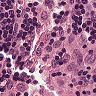
Metastatic tissue present: no